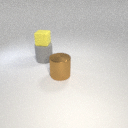
large gray rubber cylinder below small yellow rubber cube